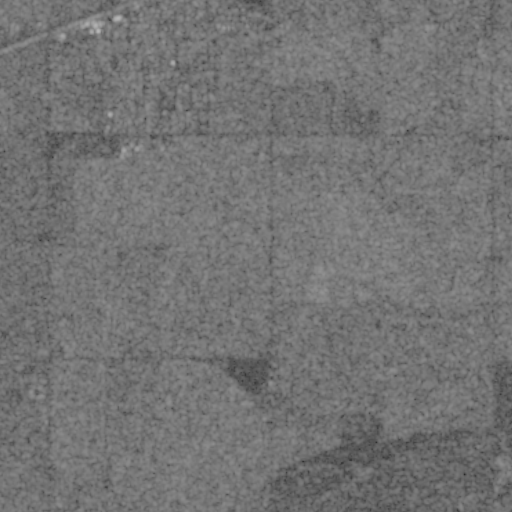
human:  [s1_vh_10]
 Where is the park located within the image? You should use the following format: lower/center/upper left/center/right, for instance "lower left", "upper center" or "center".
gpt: The park is located in the upper of the image.
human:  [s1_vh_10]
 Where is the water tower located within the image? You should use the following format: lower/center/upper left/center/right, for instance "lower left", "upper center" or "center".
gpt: The water tower is located in the upper center of the image.
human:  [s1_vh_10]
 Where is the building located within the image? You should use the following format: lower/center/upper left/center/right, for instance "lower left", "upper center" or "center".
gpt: The building is located in the upper of the image.
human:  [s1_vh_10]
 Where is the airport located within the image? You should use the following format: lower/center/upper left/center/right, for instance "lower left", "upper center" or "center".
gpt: There is no airport in the image.

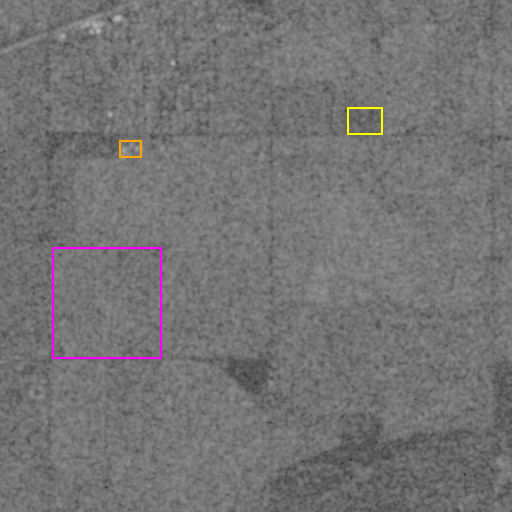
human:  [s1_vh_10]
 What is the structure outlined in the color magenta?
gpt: The structure outlined in magenta is a crop field.
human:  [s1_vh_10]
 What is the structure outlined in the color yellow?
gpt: The structure outlined in yellow is a park.
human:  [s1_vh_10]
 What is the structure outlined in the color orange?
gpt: The structure outlined in orange is a building.
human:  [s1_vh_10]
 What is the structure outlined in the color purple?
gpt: There is no purple outline.